Interaction volume radius: 10 \u00c5
Interaction volume height: 10 \u00c5
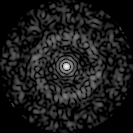
Disorder parameter: 0.8072